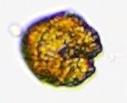
Label: Akashiwo